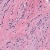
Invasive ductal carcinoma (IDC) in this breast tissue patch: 1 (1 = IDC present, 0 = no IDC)